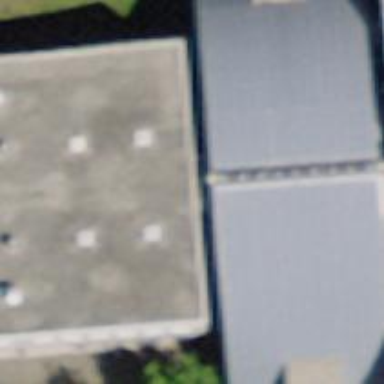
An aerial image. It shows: School building.